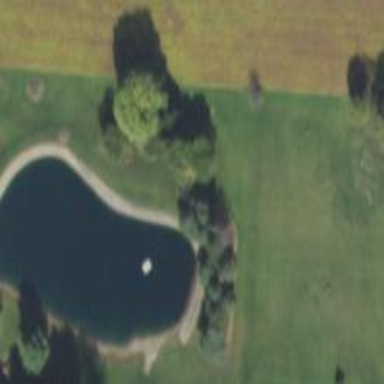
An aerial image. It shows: Serene pond surrounded by nature.